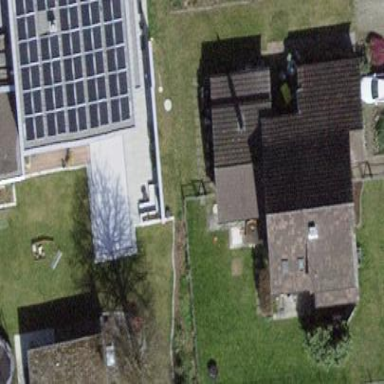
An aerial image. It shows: Building with tiled roof.